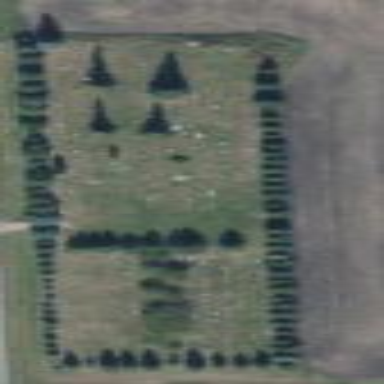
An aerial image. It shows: Cemetery.